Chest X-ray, AP view. Patient: 29 years old, sex F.
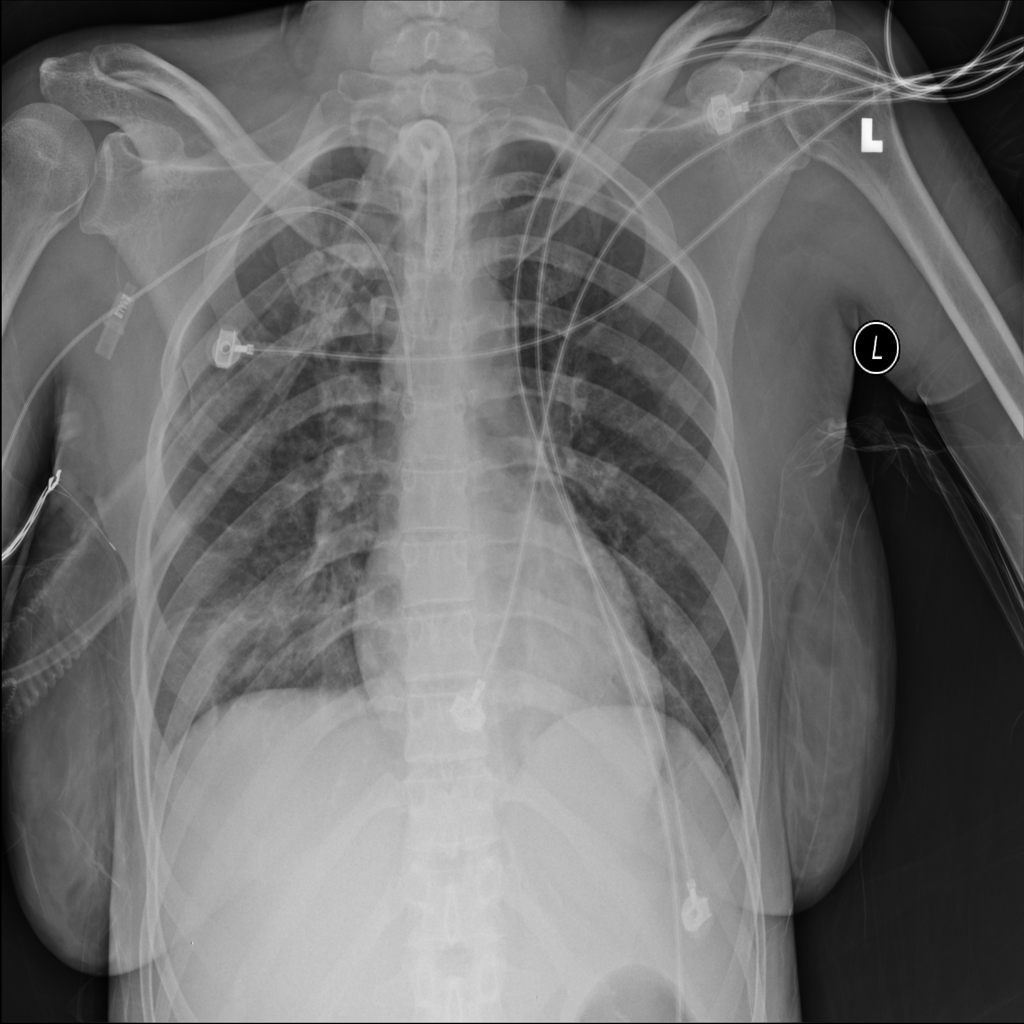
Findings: No Finding